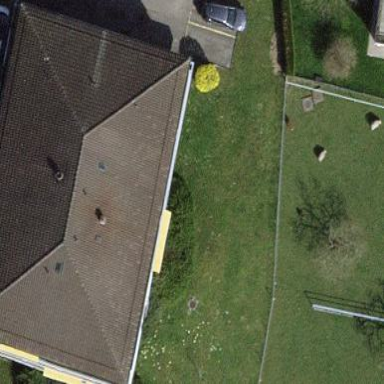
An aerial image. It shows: Building with hipped roof shape.